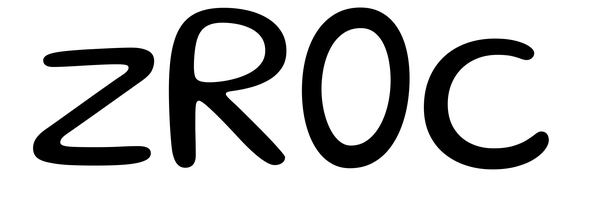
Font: Gluten_Light